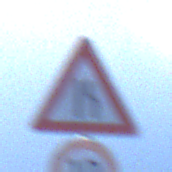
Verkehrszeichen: EinseitigVerengteFahrbahnRechts
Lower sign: Geschwindigkeit10
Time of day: MorningAfternoon
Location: Outdoor (Nature)
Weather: PartlyCloudy
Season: NotSpecified
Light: Natural